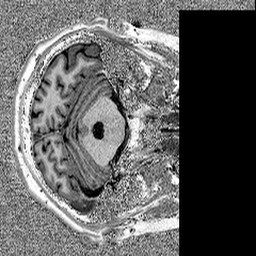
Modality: MP2RAGE
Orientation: axial
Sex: male